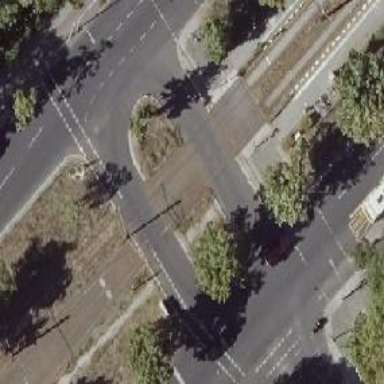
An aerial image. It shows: Tram crossing on the railway.